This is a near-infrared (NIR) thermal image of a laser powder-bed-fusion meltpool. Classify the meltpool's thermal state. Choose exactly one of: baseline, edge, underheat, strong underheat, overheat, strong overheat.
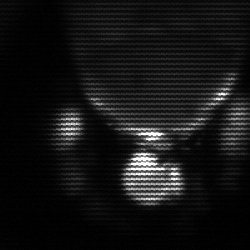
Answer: baseline